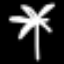
Label: palm tree